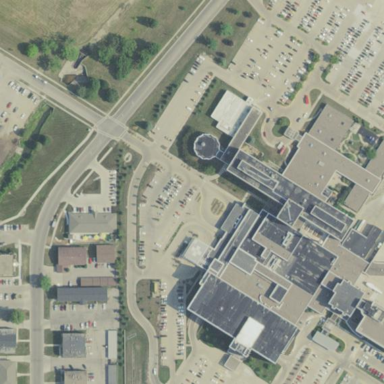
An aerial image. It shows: Healthcare facility identified as hospital.